Question: I am trying to create a series of plots to embed in a website where the interactivity is 'linked' like in the animation below. I cannot find examples of this functionality in Plotly (or other embeddable plotting packages).
The first two plots just show a synchronized vertical bar, the bottom plot shows the corresponding values of plot 1 in a scatterplot.

Is it possible to create this type of 'linked' plots using Plotly? If so, can anyone point me in a direction on how to accomplish that? If not, are there other plotting packages that offer this plotting functionality?
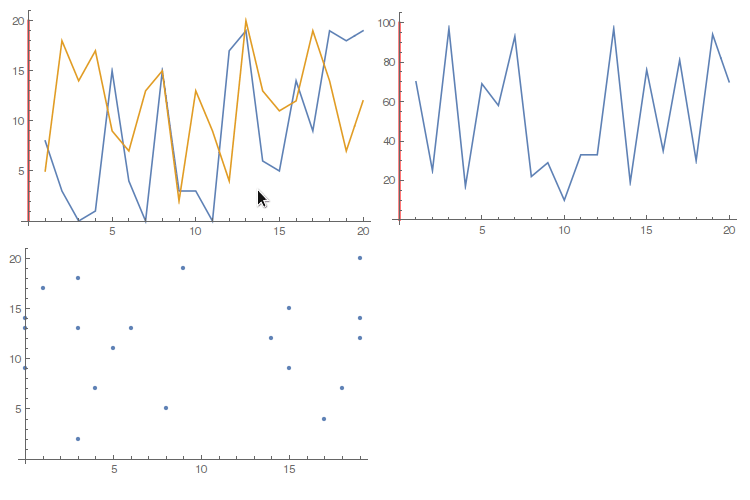
Answer: You can achieve this using <URL>, which allows you to handle events such as click or mouseover above any plotly graphs embedded in a iframe.
For something similar to the above animation, I recommend taking a look at <URL>.